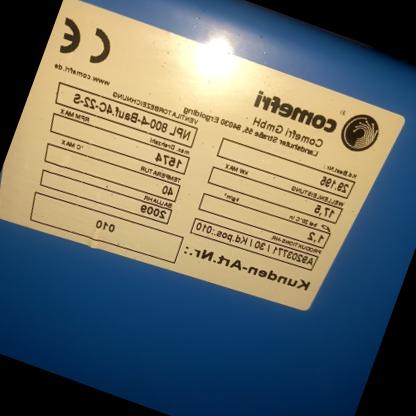
Klasa: tabliczka-znamionowa